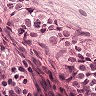
Metastatic tissue present: yes